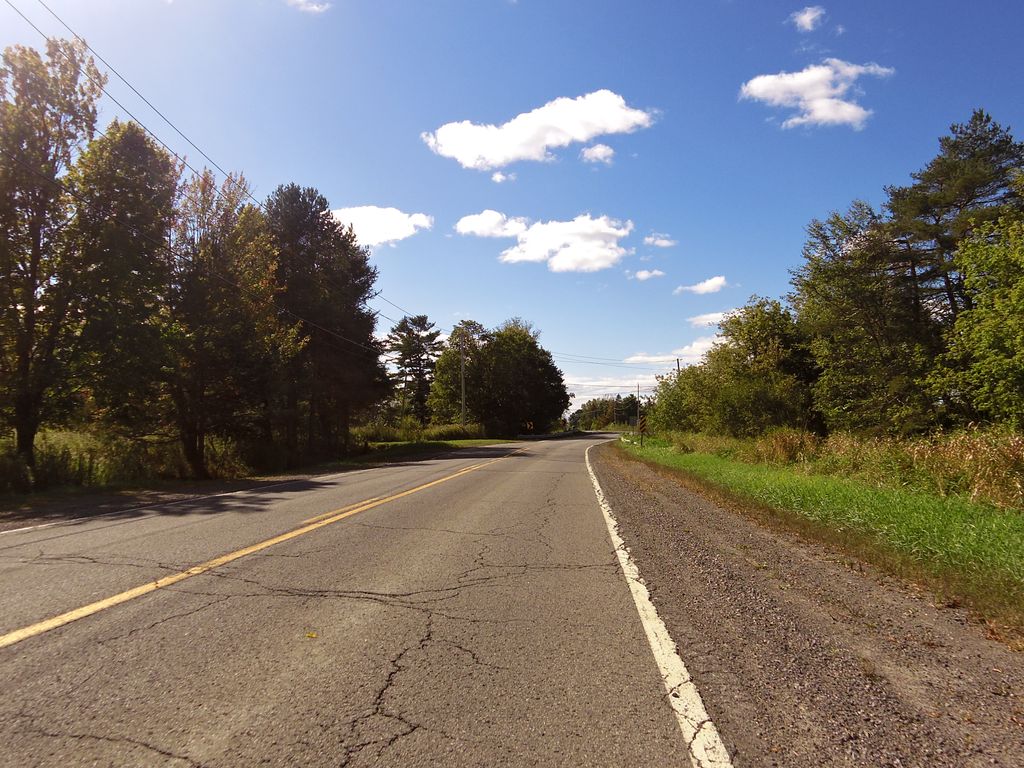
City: ottawa-gatineau